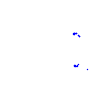
Particle: kaon